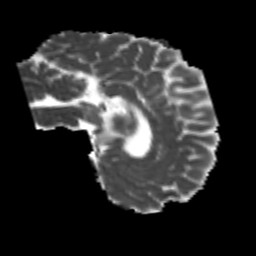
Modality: MD
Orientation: sagittal
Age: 22
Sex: male
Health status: healthy
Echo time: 0.074 s